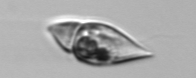
Label: Amphidinium